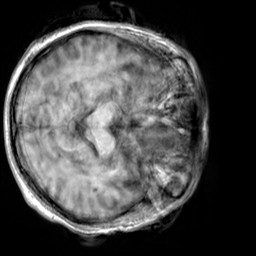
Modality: T1w
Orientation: axial
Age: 54
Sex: male
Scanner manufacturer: siemens
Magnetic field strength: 3 T
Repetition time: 2.3 s
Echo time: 0.00303 s